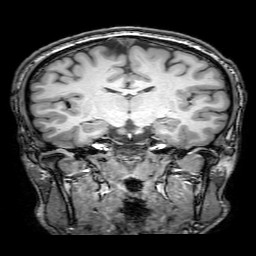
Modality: T1w
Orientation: sagittal